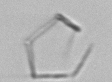
Label: Nanoneis